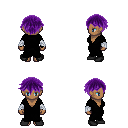
a pixel art fantasy rpg character, female body template, human, dark skin, black robe, red pants, purple short bangs hairstyle, white cloth bandages, black shoes, four views (front, back, left, right), 2x2 character sprite sheet, small pixel art, hard edges, no anti-aliasing